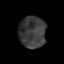
Tissue: prostate
Cell type: T cells
Senescence score: 0.3128
Nuclear area (px): 832
Mean DAPI intensity: 58.288